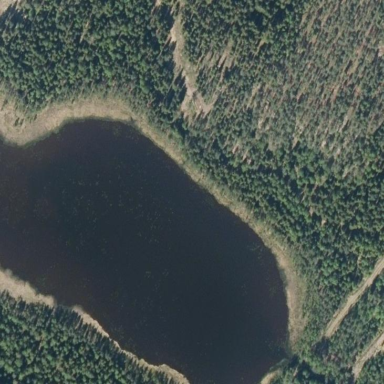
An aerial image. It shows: Beautiful lake surrounded by nature.